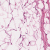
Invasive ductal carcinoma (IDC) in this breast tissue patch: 0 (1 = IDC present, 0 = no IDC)